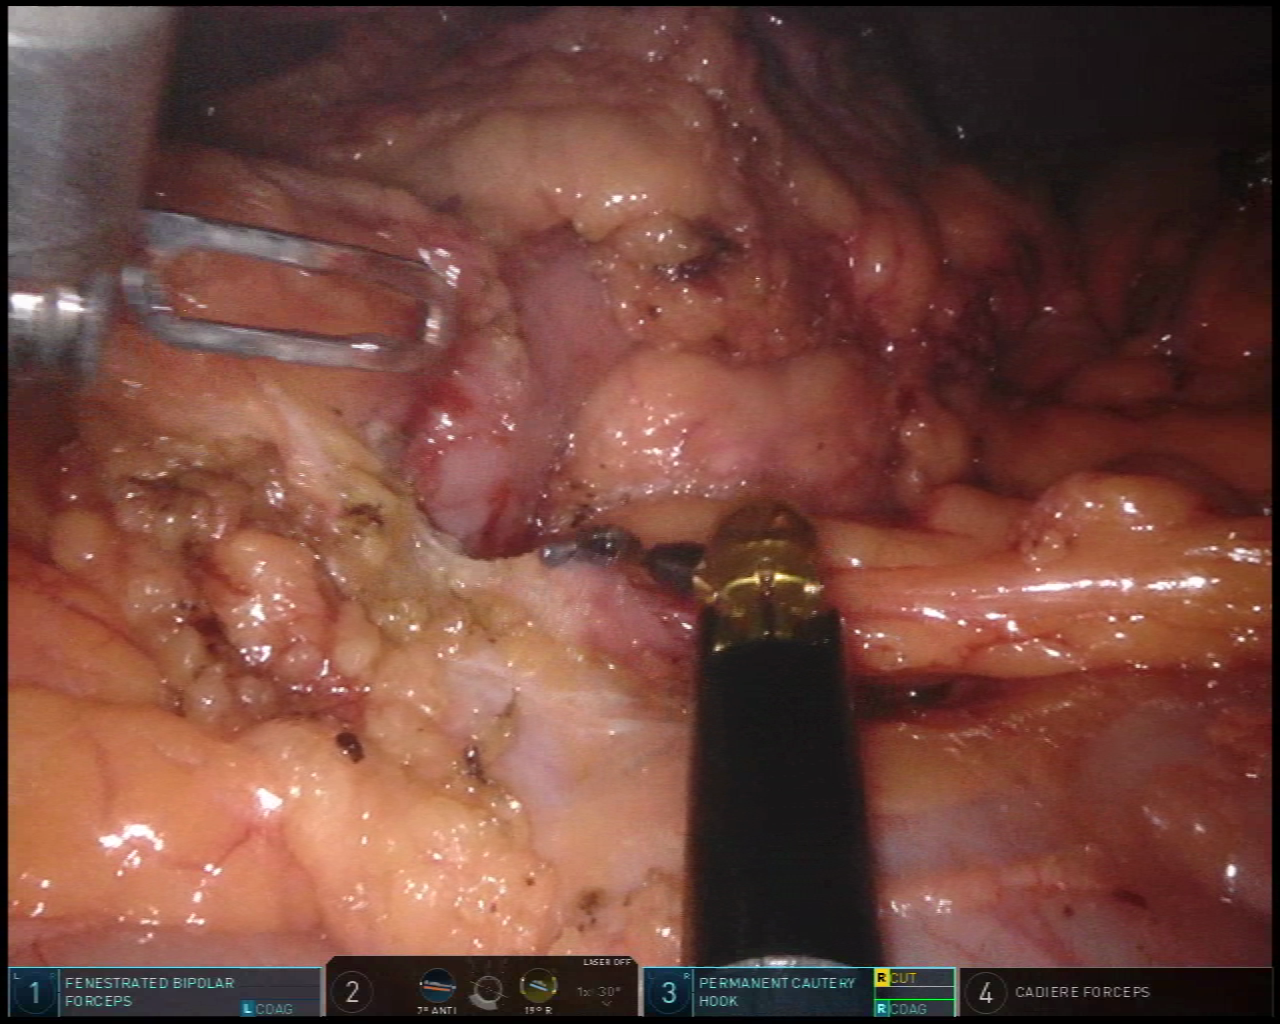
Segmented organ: stomach
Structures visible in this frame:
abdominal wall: yes
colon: yes
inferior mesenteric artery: no
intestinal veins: no
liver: no
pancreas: yes
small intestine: no
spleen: no
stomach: yes
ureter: no
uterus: no
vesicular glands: no